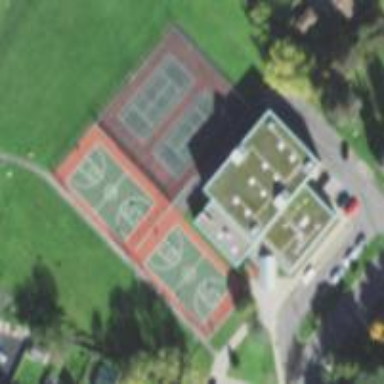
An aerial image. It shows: Tennis court in leisure pitch.